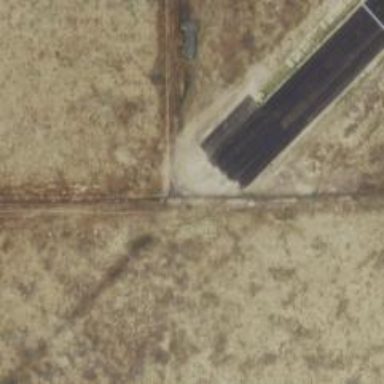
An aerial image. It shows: Asphalt runway with displaced threshold at the airport.